Field crop: maize
Growth stage: 1
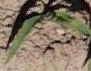
Species: maize